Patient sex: F
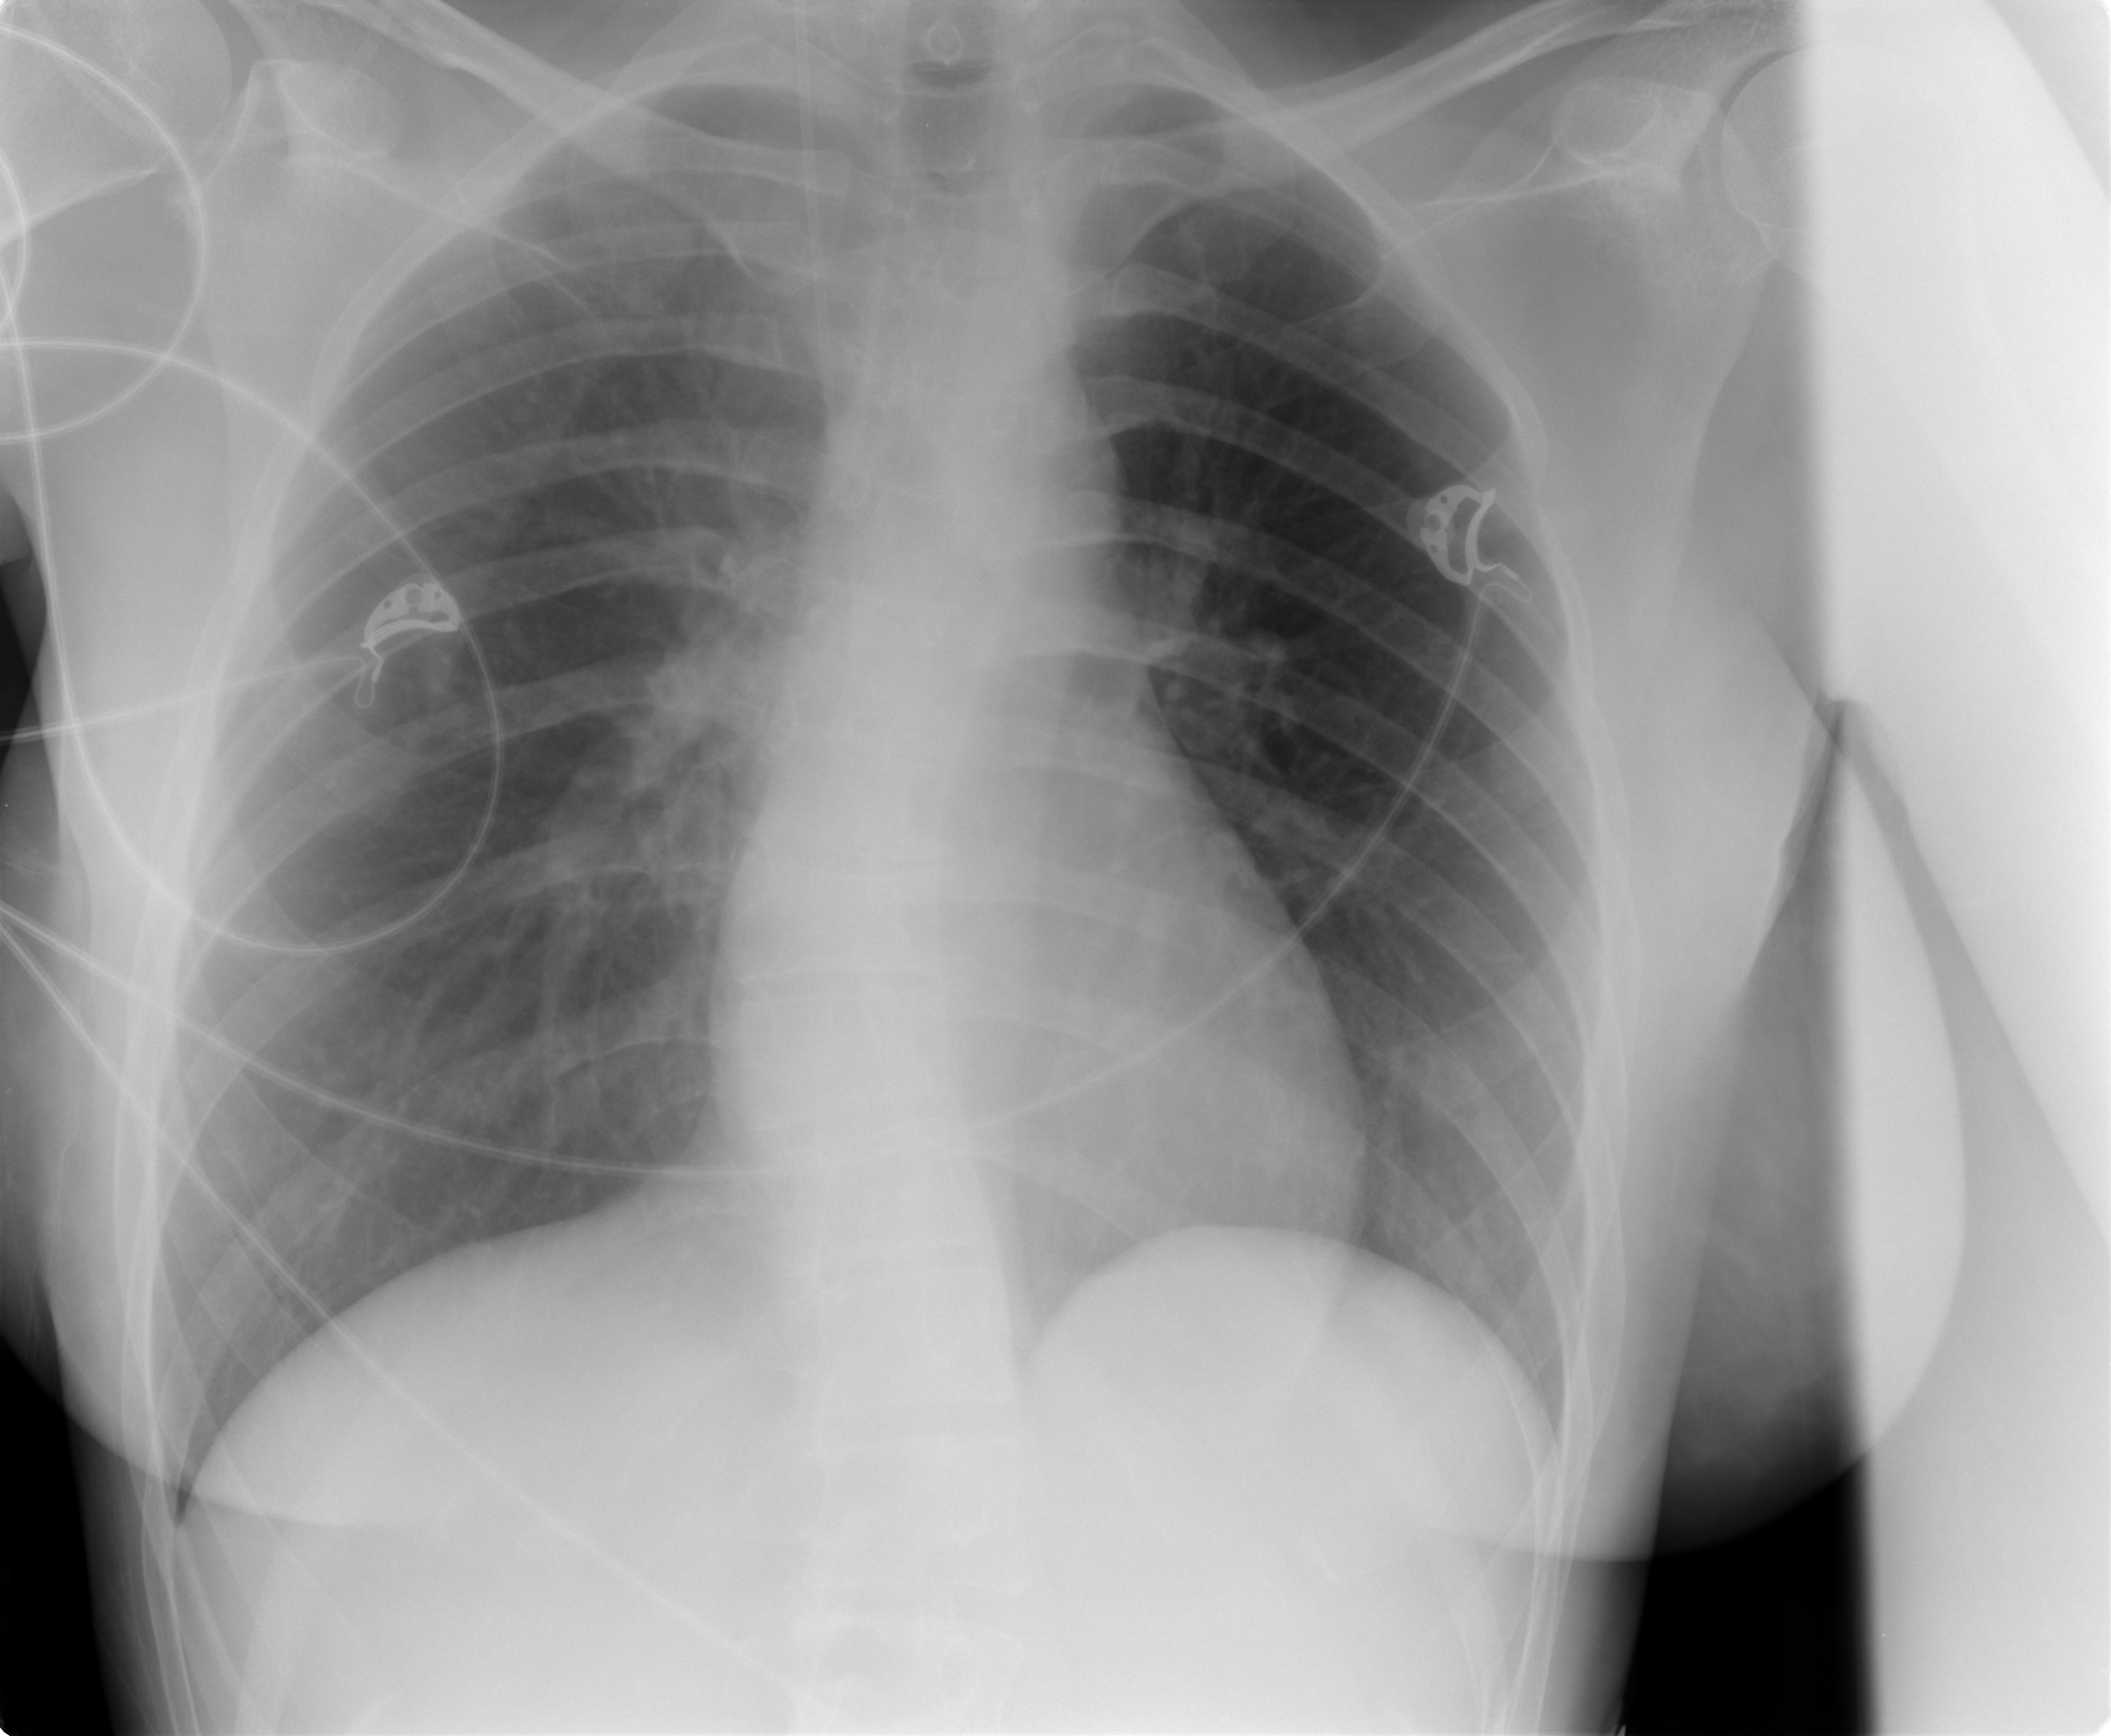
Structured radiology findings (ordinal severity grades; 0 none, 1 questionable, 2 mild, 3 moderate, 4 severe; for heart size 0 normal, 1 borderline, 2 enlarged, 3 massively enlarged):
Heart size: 0
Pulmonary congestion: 0
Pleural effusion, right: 2
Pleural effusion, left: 0
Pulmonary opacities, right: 0
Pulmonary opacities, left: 0
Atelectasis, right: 0
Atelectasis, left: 0